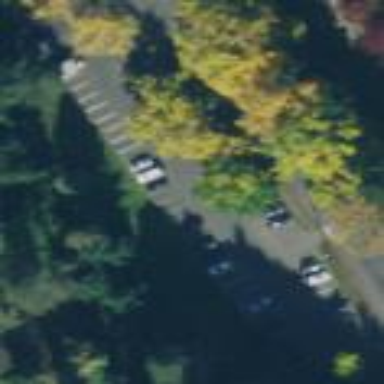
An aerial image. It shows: Parking area with surface.